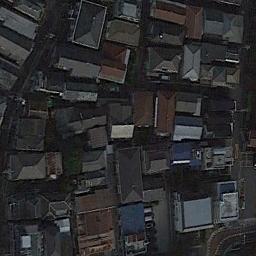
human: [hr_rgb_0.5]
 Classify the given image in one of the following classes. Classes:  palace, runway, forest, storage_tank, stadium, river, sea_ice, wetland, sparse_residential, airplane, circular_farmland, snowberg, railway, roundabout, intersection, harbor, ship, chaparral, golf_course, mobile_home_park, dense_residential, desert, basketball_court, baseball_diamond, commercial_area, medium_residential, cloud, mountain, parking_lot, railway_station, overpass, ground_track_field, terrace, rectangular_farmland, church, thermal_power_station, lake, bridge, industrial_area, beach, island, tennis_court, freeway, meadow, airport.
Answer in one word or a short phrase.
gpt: dense_residential